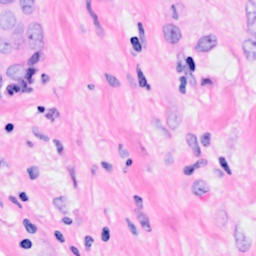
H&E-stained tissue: Breast